This wavelet scalogram was computed from a rotor test-rig vibration snapshot. What is the most likely rotor condition (normal, misalignment, unbalance, looseness)?
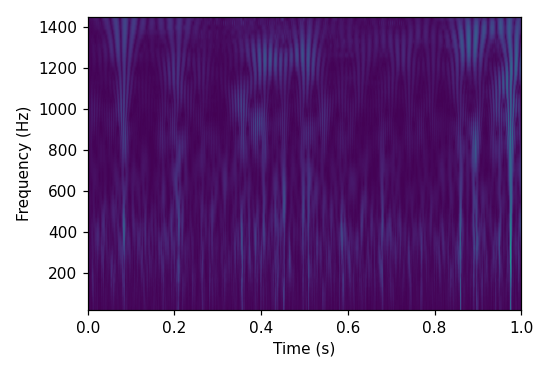
Answer: normal